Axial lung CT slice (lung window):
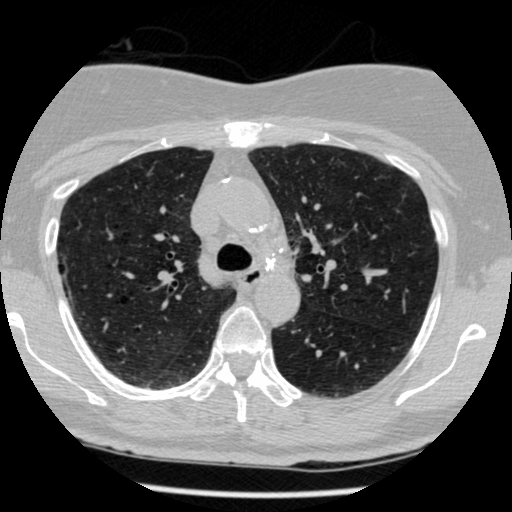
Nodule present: no